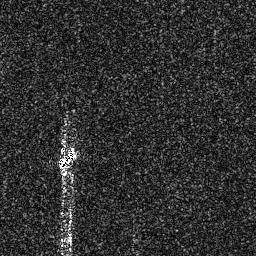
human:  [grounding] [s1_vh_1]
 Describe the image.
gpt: In the satellite image, there is  <ref>1 medium ship </ref> <box>[[21, 56, 30, 66, 0]]</box> located at left.